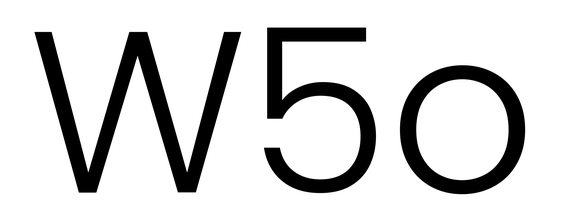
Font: Poppins-Light